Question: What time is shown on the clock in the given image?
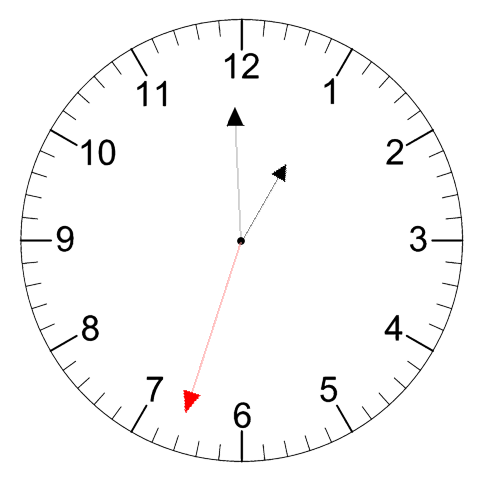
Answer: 12:59:33